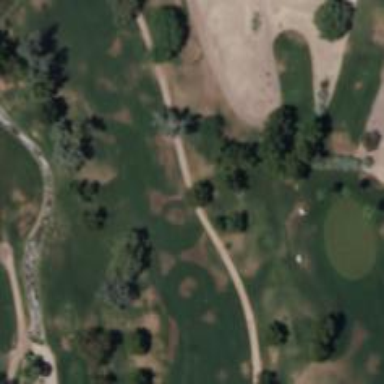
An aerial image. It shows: Golf hole.